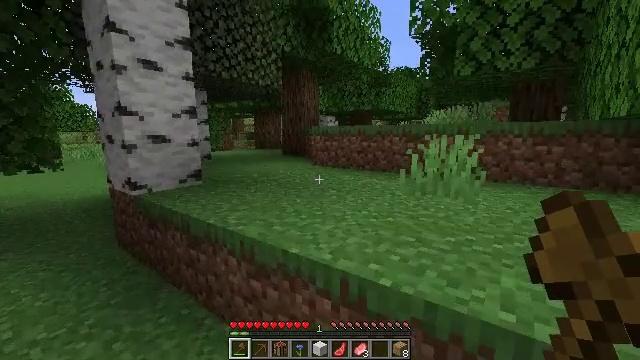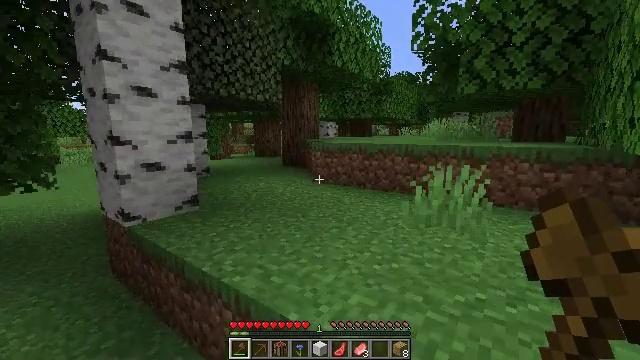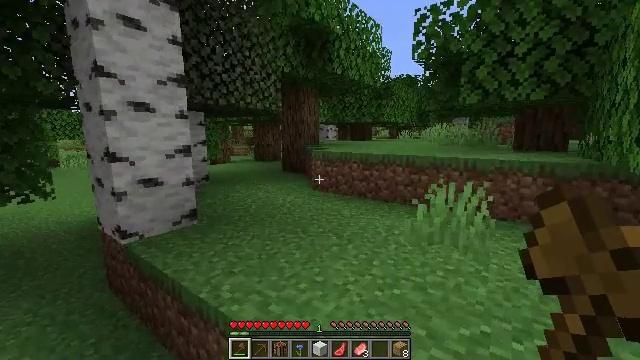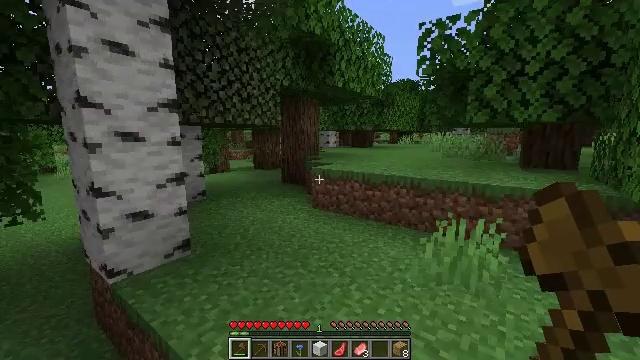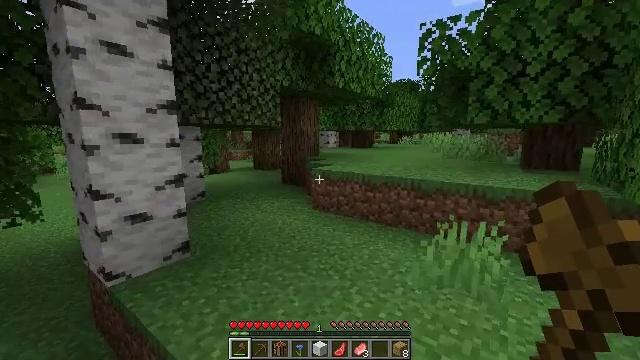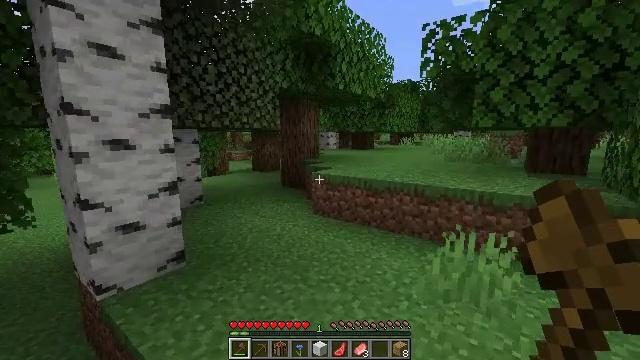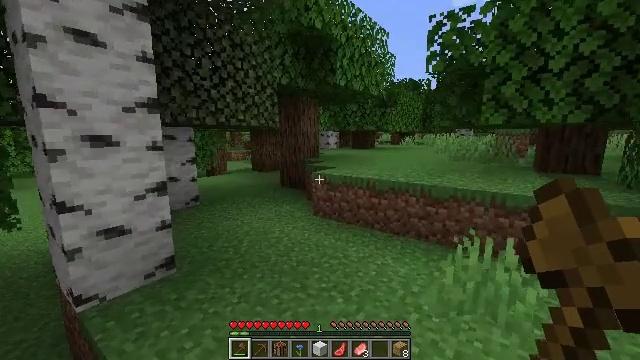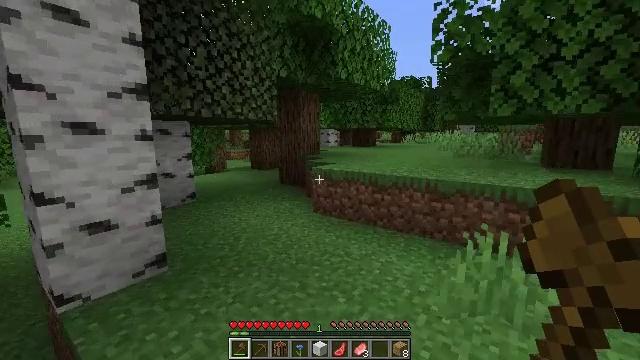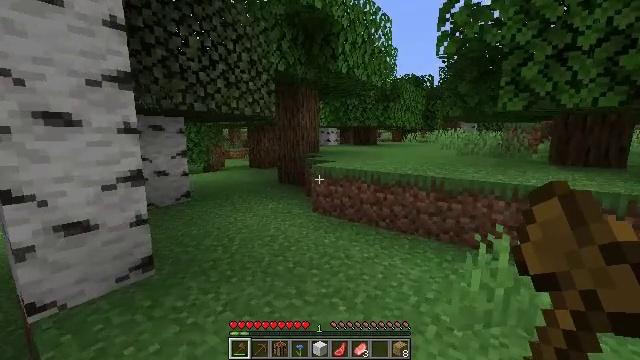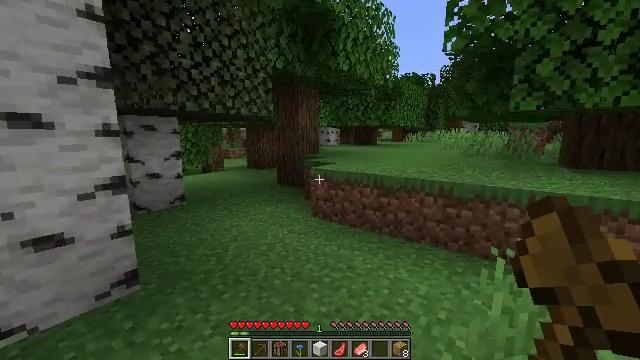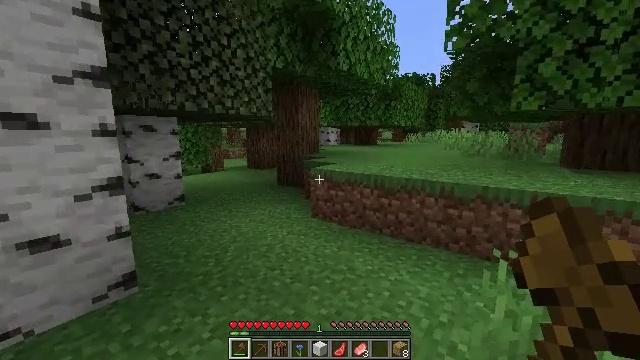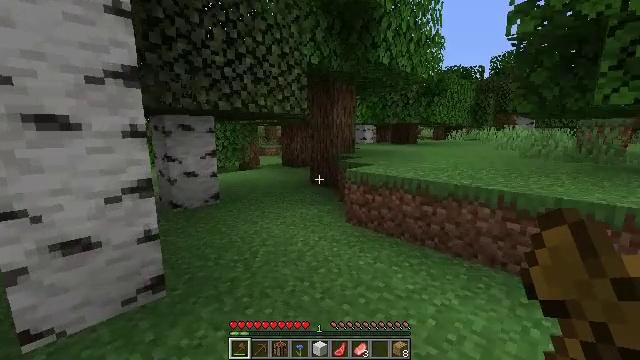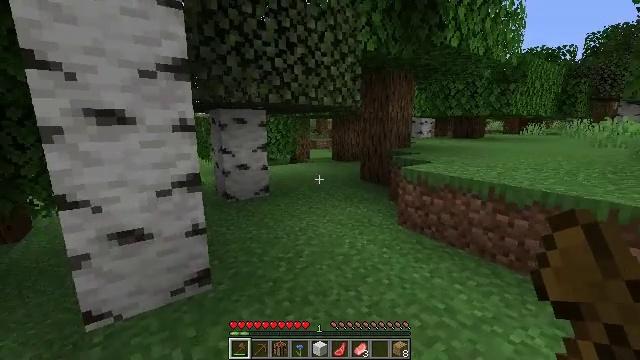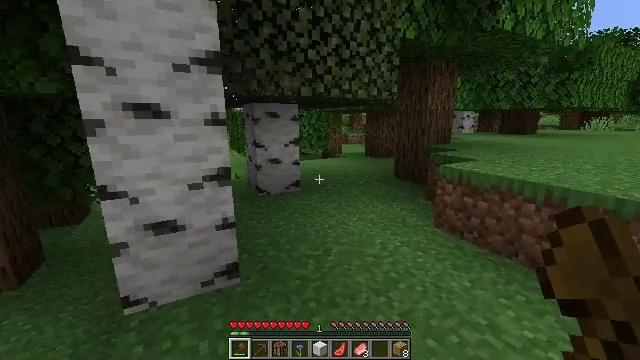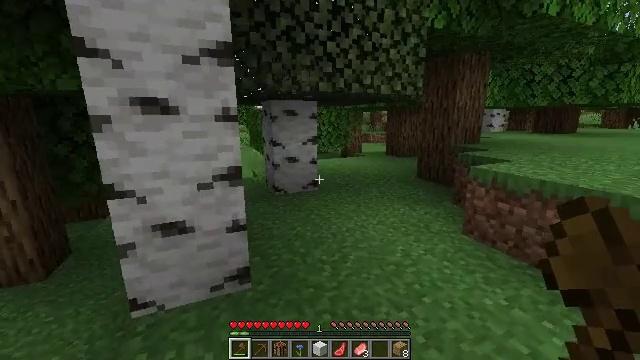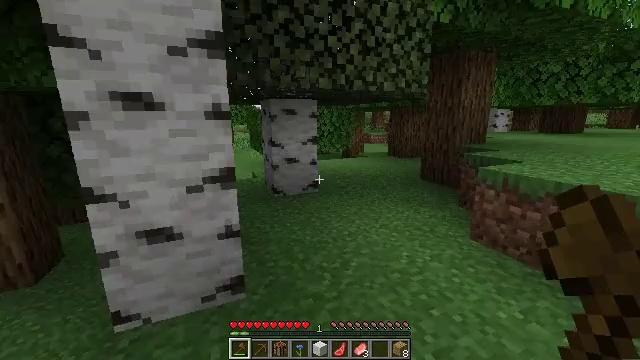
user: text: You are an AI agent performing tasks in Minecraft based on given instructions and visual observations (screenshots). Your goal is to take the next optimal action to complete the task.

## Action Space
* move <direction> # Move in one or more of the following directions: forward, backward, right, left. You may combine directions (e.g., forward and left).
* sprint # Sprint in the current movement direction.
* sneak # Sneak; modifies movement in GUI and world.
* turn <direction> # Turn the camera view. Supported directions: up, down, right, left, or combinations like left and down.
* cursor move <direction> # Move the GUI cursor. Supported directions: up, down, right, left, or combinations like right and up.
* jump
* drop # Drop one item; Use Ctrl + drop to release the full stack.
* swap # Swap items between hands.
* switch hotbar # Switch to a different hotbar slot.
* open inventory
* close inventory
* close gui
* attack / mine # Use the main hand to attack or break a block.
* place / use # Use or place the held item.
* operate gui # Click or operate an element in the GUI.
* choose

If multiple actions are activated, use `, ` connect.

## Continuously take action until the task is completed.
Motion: motion action
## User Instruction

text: Cut down the sugar cane stalks.
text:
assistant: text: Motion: move forward, jump
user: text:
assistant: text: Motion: move forward, jump
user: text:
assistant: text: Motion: move forward, jump
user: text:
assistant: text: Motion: move forward
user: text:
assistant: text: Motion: move forward
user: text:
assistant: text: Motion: move forward
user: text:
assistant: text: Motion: move forward
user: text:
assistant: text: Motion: move forward
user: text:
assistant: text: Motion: move forward
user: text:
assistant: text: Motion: move forward
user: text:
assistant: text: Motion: move forward, turn left
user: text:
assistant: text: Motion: move forward, turn left and down
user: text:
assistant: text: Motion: move forward, turn left and down
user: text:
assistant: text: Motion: move forward, turn left
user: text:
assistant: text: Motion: move forward
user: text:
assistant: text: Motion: move forward
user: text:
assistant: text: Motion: move forward
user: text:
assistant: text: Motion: move forward
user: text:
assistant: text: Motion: move forward
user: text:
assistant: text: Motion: move forward
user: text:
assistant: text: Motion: move forward
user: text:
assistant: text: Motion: move forward
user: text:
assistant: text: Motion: move forward
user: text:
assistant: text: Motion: move forward, turn left and up
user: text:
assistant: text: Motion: move forward, turn left and up
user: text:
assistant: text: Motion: move forward and move left, turn left
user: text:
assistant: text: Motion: move forward and move left
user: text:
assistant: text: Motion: move forward and move left
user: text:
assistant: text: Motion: move forward
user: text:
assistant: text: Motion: move forward